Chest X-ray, AP view. Patient: 49 years old, sex M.
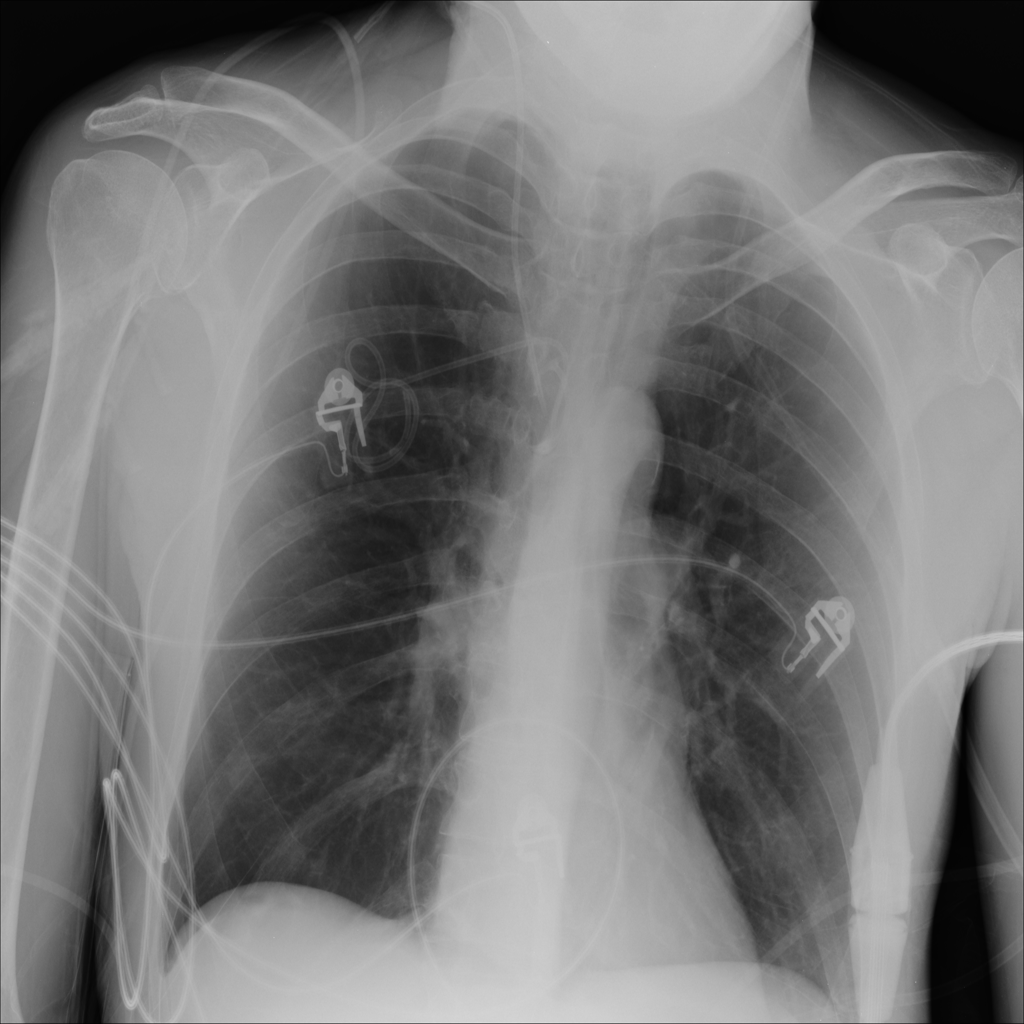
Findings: No Finding